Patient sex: M
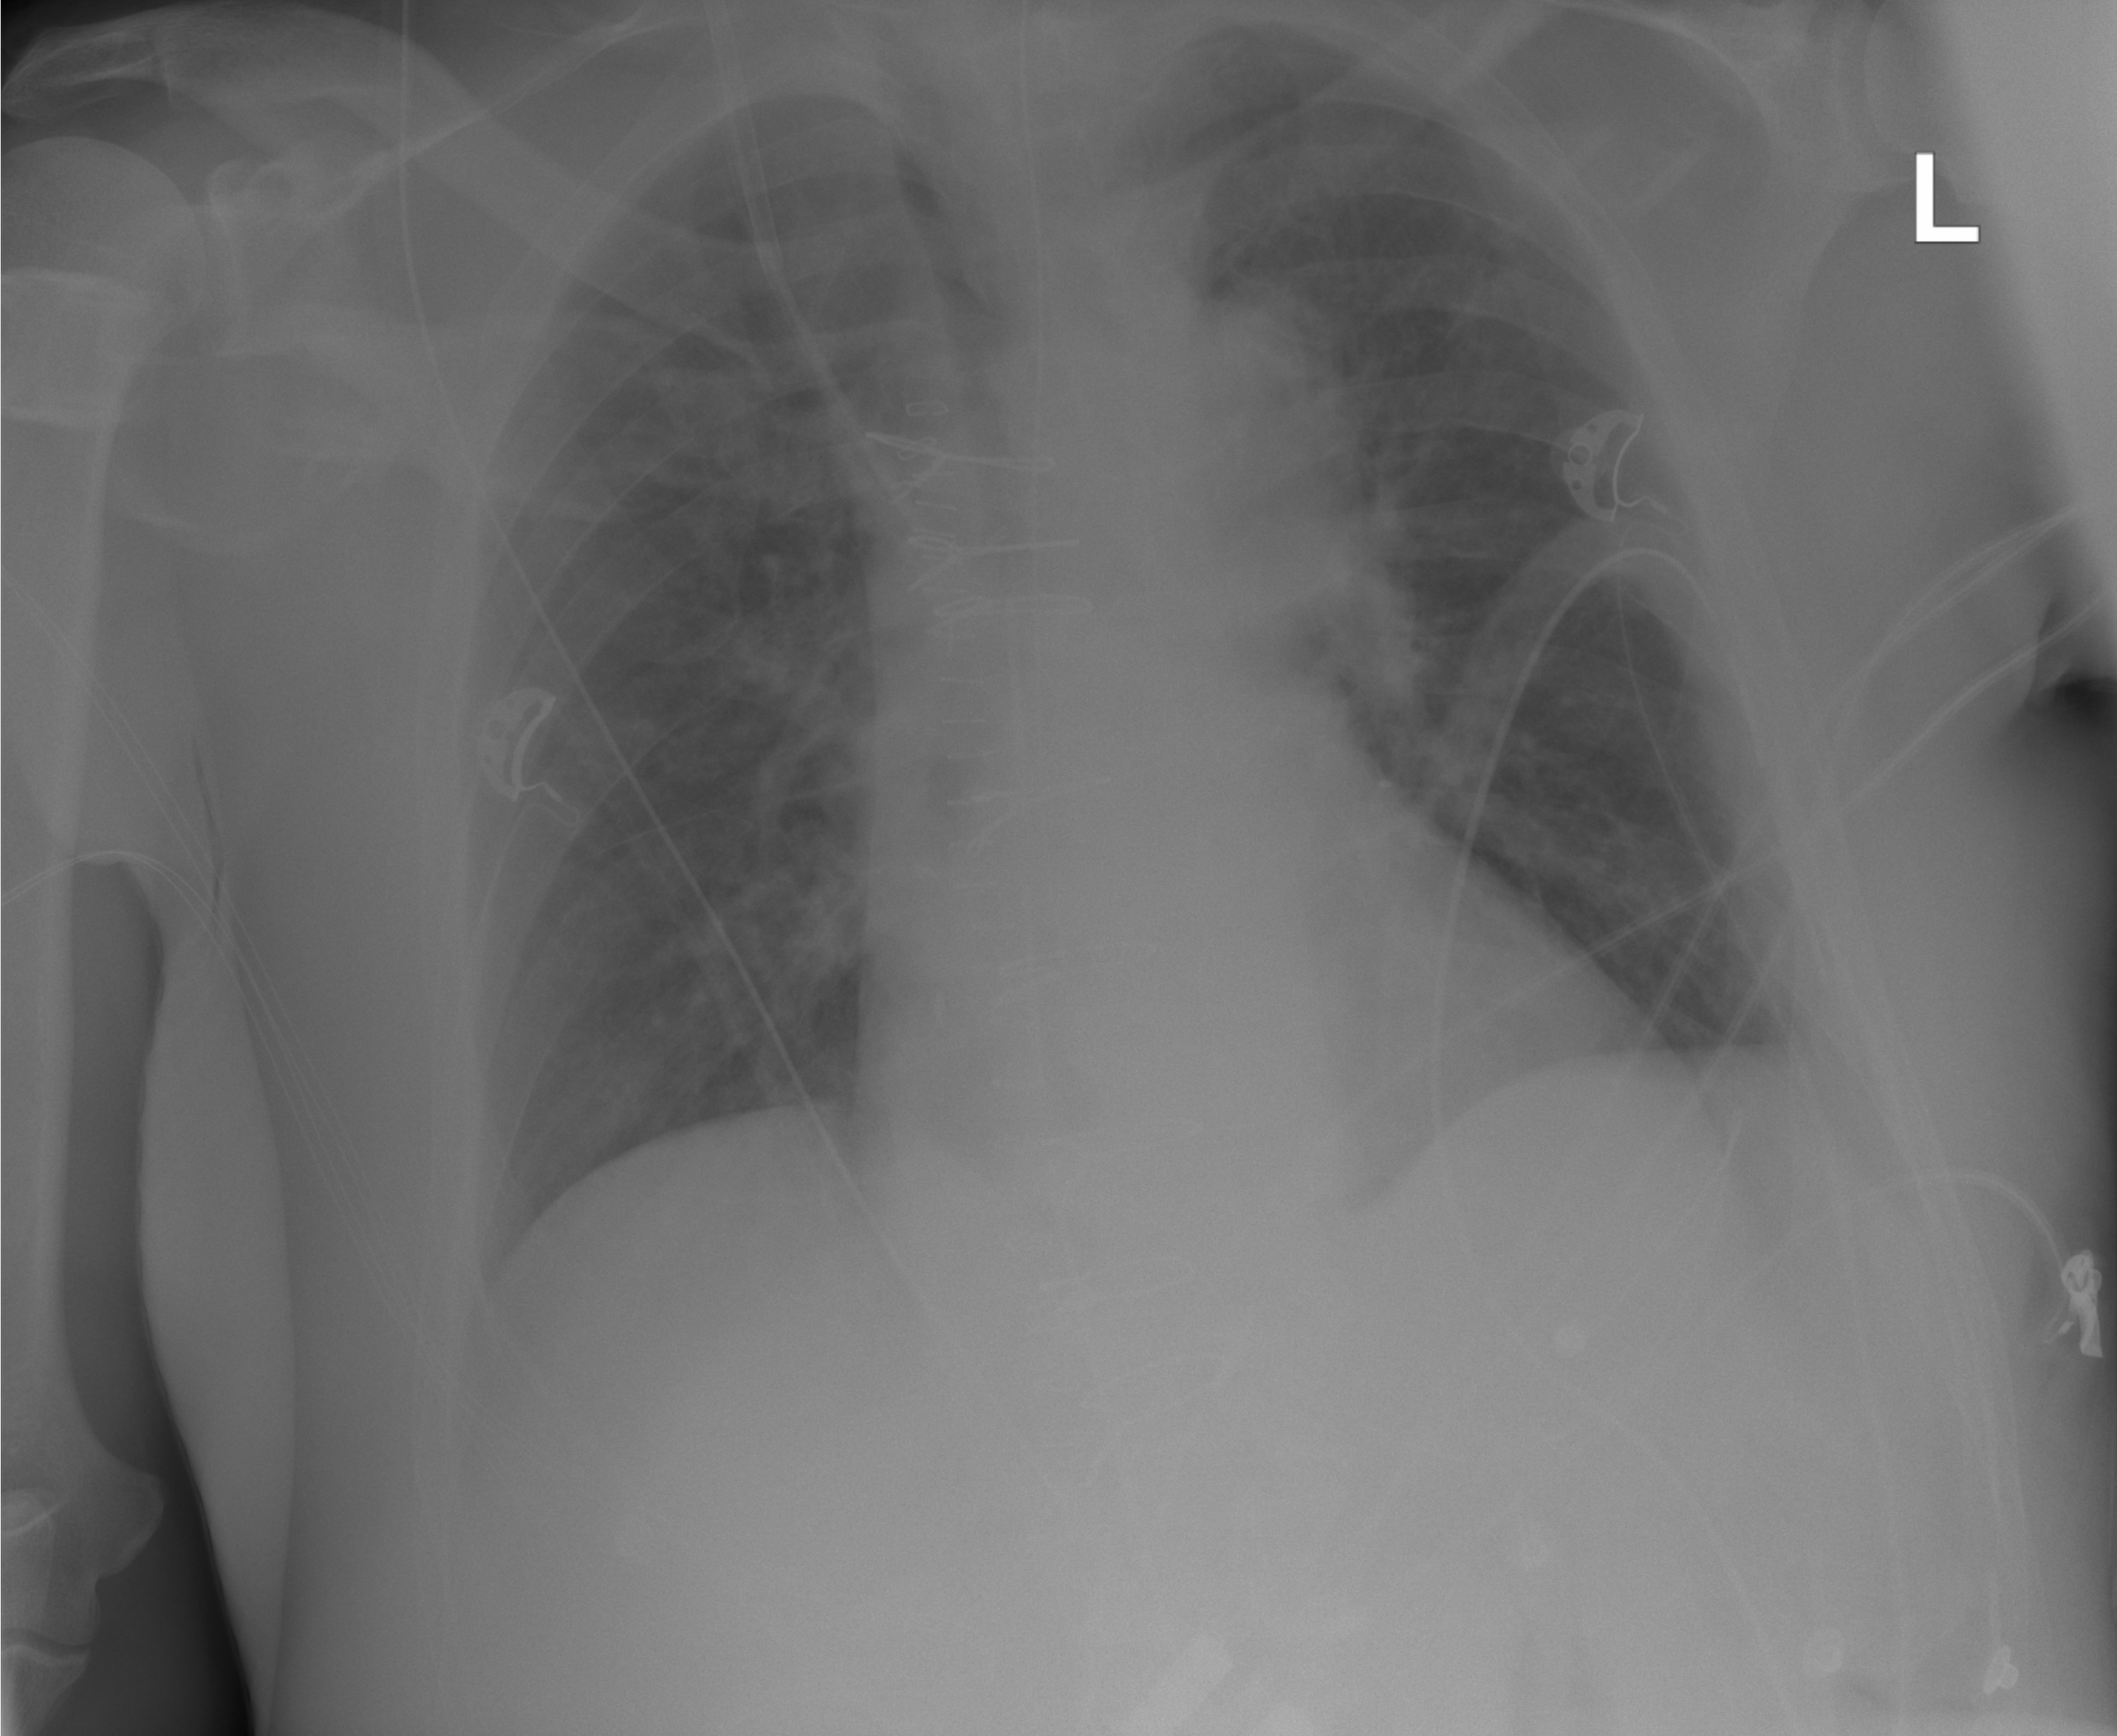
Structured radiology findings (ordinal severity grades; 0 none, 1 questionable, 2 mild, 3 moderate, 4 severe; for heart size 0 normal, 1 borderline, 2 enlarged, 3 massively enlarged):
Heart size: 0
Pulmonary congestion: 2
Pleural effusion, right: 0
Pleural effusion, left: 0
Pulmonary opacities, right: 0
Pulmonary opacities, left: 0
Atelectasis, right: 2
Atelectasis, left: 2